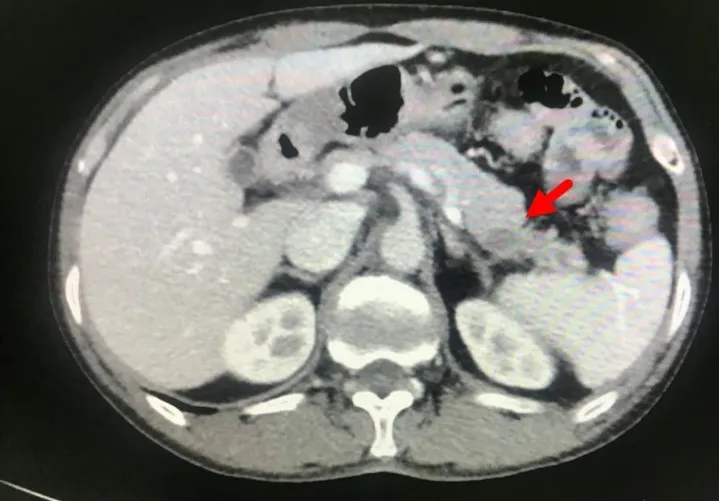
Axial view of contrasted abdominal CT showed irregular hypodense lesion at the tail of pancreas (red arrow).
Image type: radiology (ct)